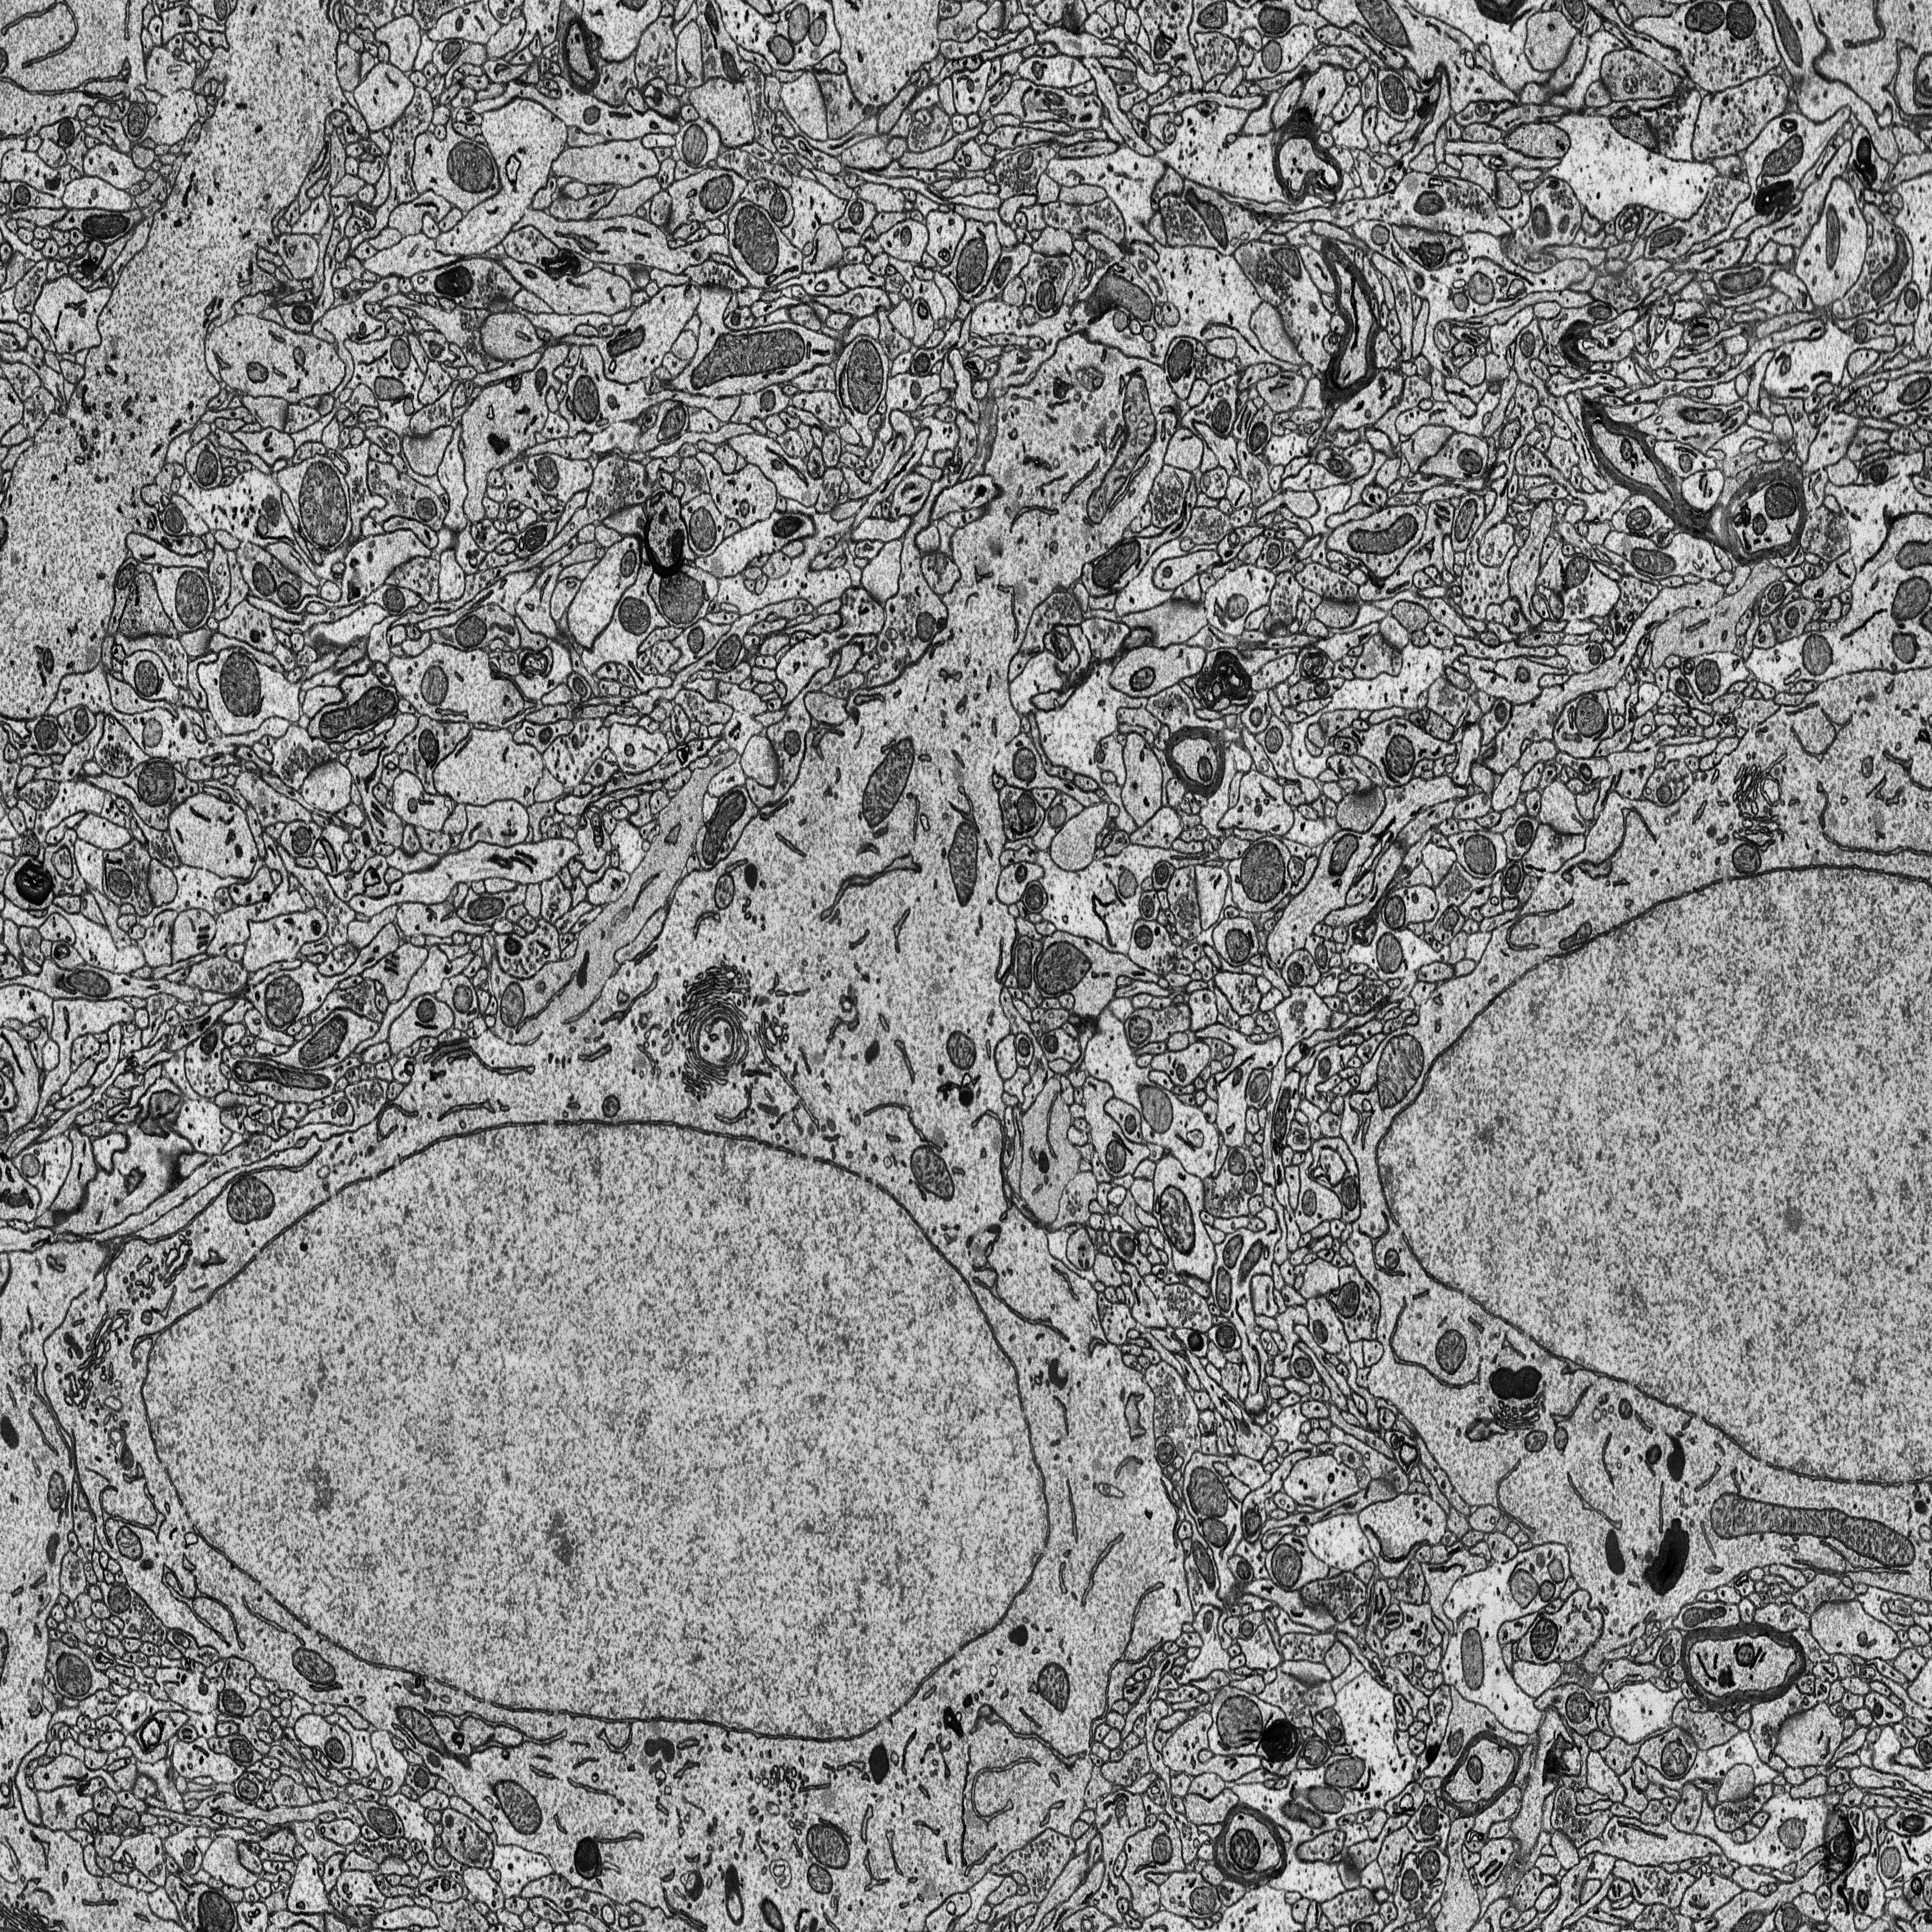
Electron microscopy slice of rat cortex tissue
Slice depth (z): 373
Mitochondria instances in slice: 345